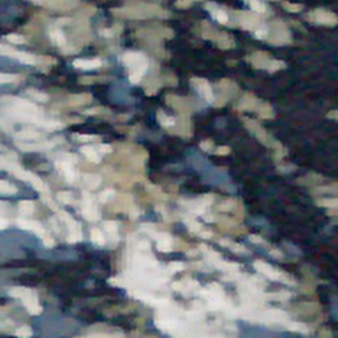
Label: other